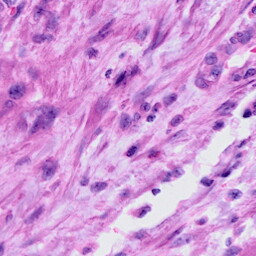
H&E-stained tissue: Cervix